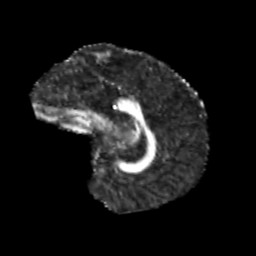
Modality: FA
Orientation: sagittal
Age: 11
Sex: male
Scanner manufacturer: siemens
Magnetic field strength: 3 T
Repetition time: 3.8 s
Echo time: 0.07 s